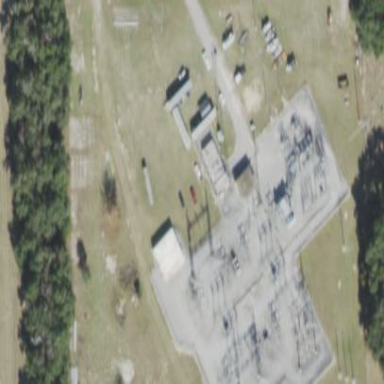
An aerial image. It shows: Outdoor substation at the transmission level.